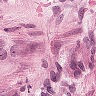
Metastatic tissue present: yes